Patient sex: F
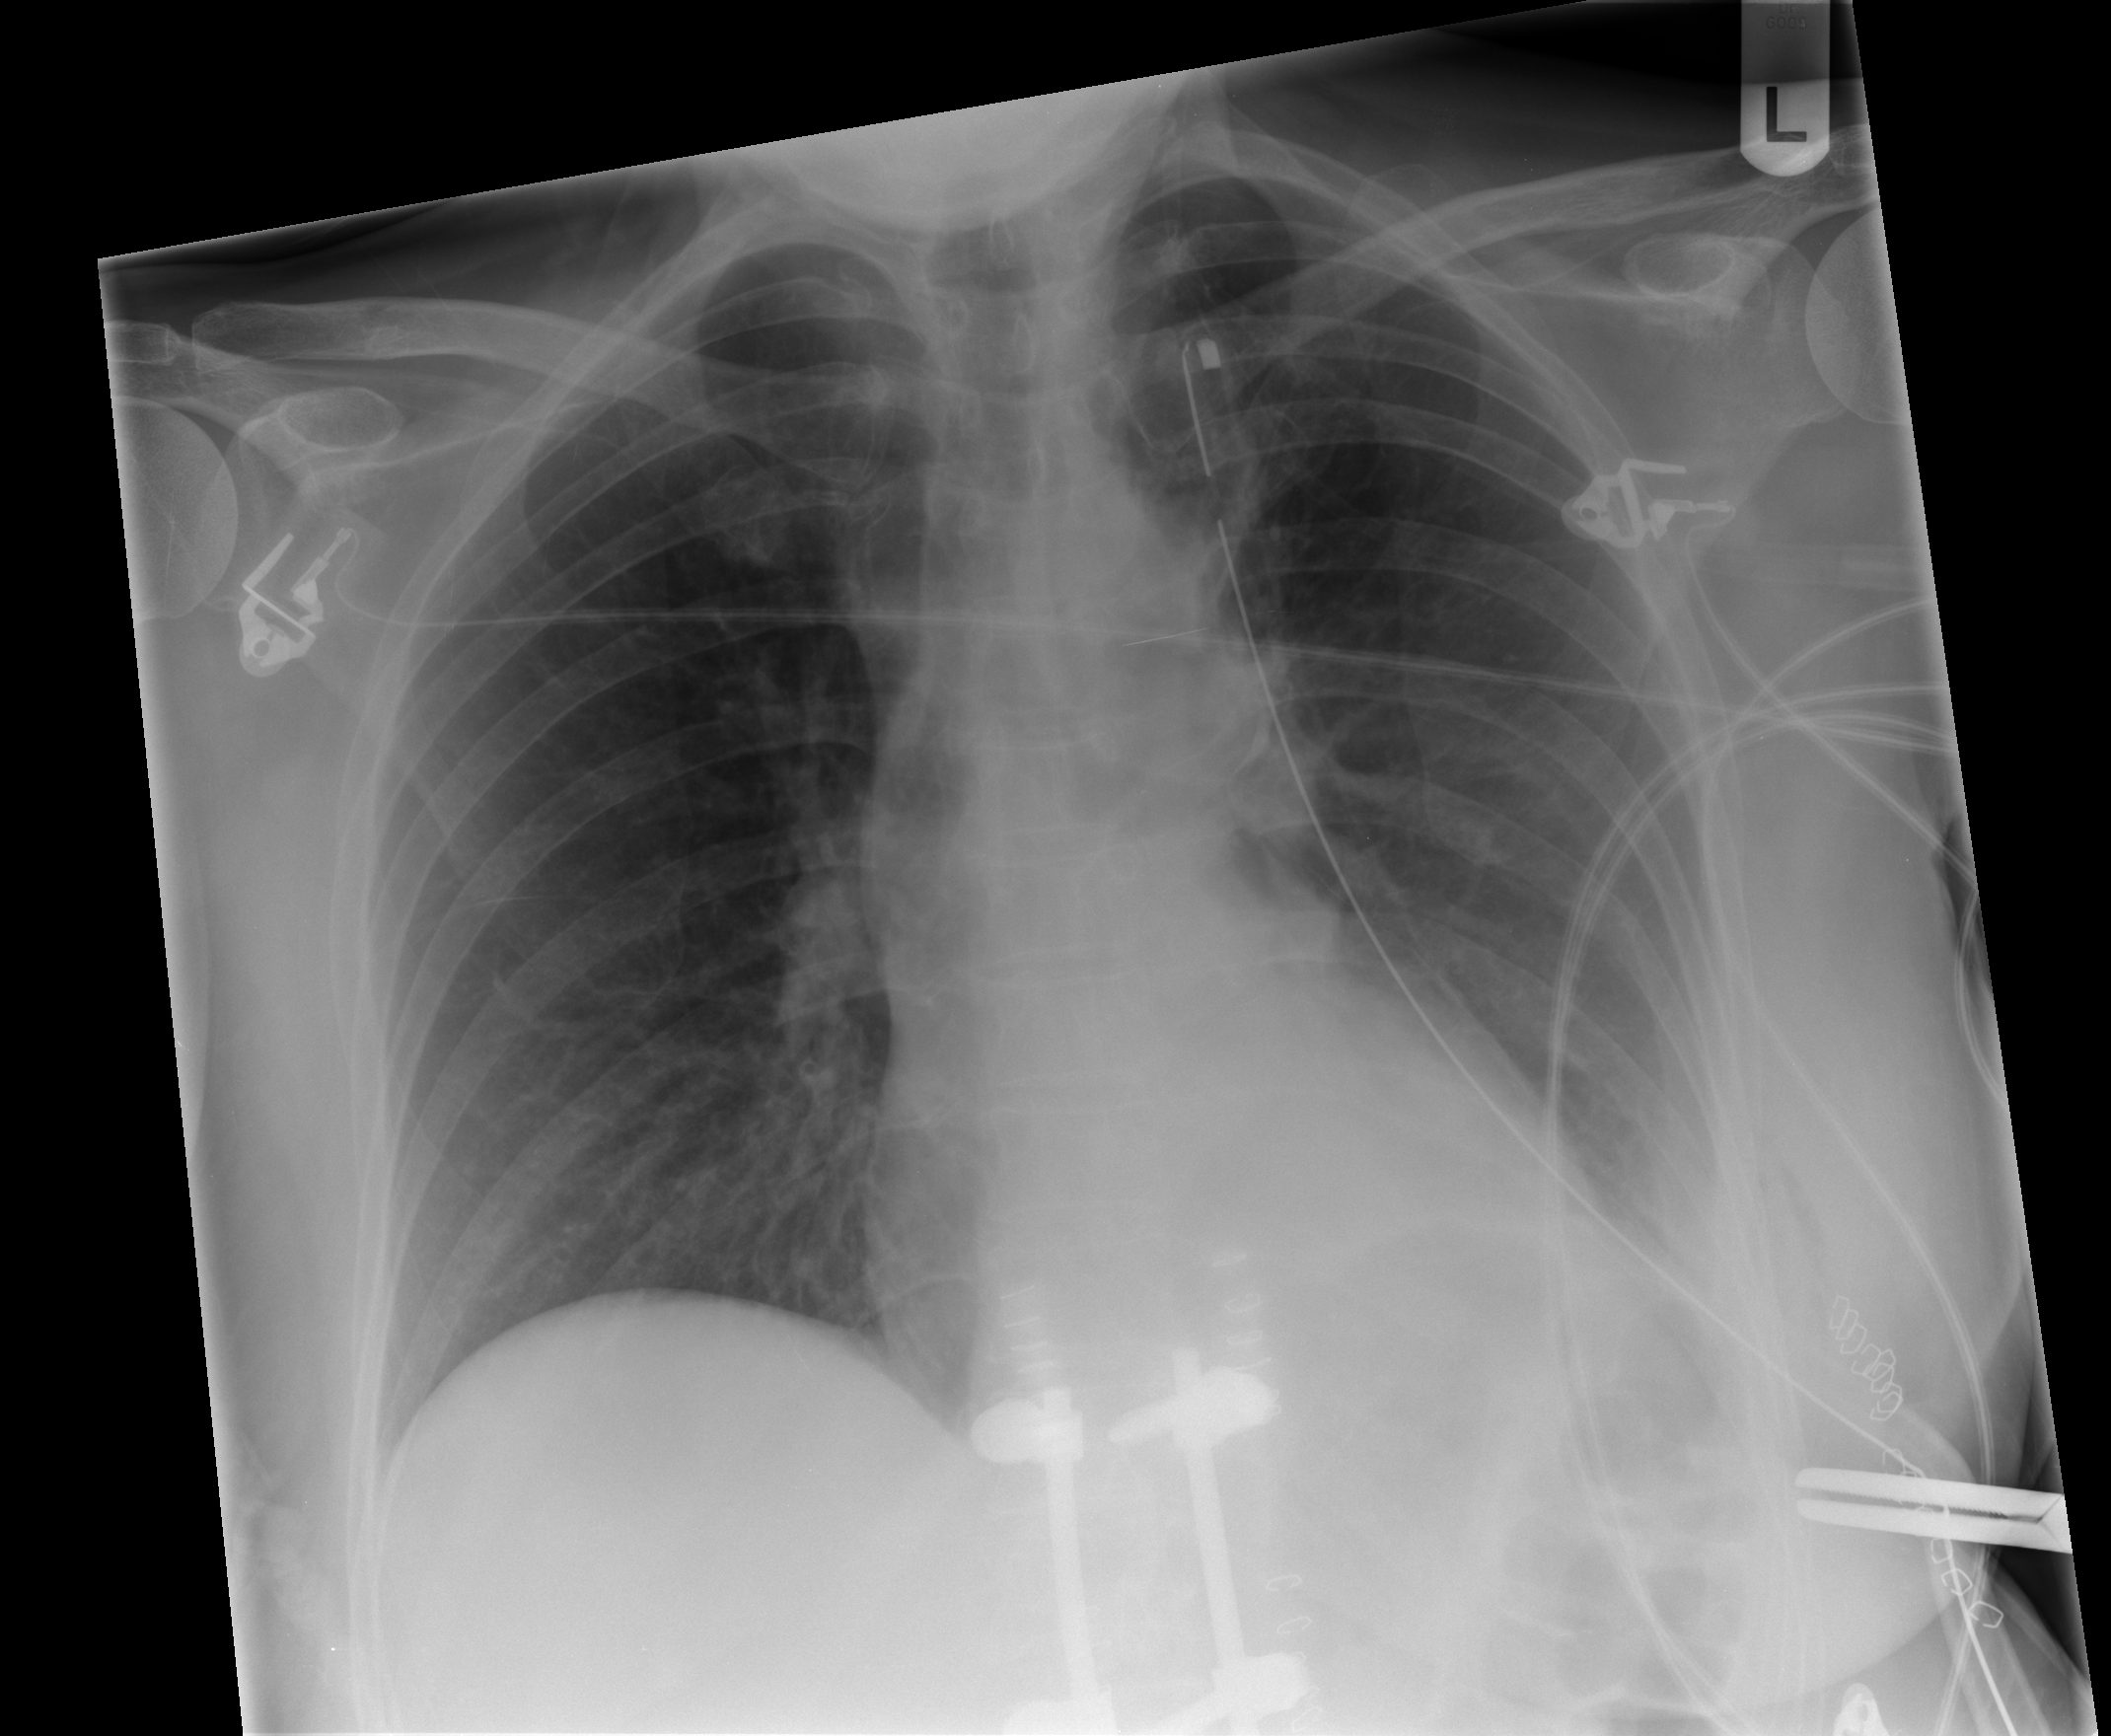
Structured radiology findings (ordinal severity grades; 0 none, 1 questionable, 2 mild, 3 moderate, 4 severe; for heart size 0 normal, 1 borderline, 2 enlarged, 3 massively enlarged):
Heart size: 0
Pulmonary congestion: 0
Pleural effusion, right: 0
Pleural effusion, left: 2
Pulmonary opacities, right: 0
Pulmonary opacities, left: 0
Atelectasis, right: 0
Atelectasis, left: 2